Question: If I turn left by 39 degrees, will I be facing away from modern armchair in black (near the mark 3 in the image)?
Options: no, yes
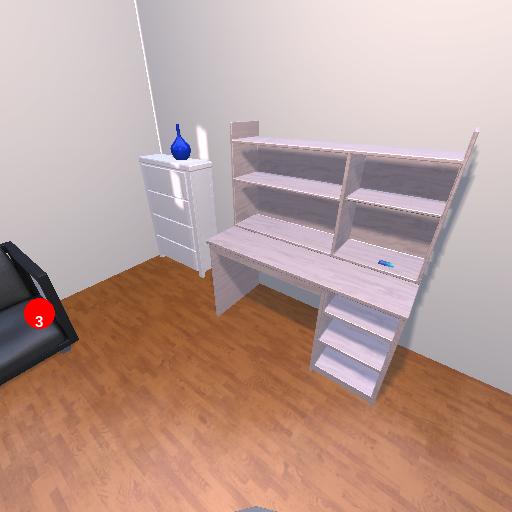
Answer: no